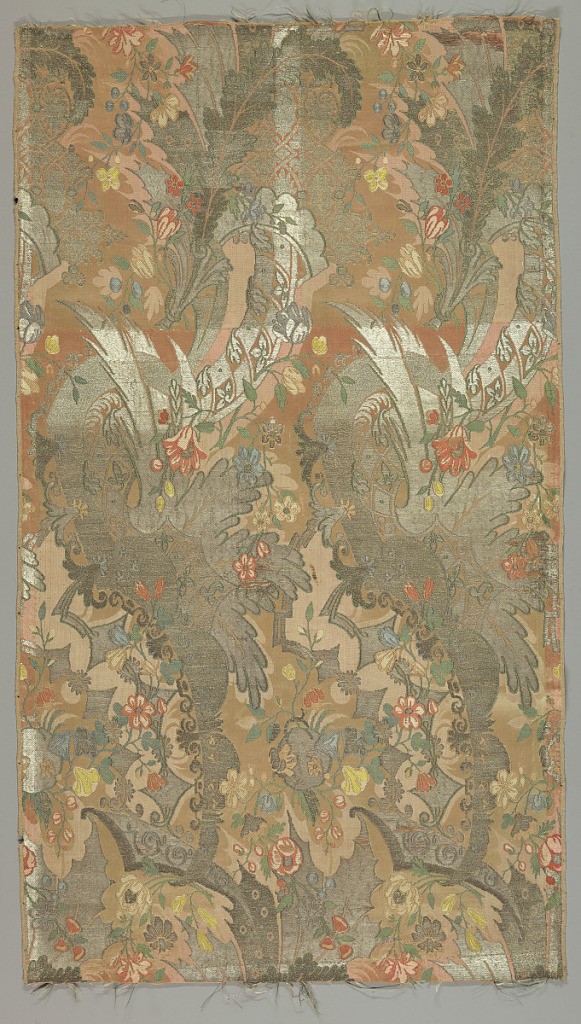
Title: Fragment
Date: late 17th–early 18th century
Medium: silk, metallic thread (frisé and filé) Technique: warp-face of an eight-harness satin patterned by warp-faced ribbed plain weave which is in turn patterned by one extra weft and extra-weft brocade
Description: Fragment of brocaded silk in the 'bizarre' style. Two hooked spirals placed side by side formed by two motifs, one a left curve and the other a right curve, repeated alternately the length of fabric. The major element of one motif is two wing-like leaves elaborated by geometric spirals, floral appendages, etc. in silver. The major element of the second motif is two feather-like leaves elaborated by a lace-like grid in silver. Incorporated within each motif are polychrome floral sprigs and vines which help to fuse the two motifs to form the hooked spiral as do other secondary elements in silver. The above pattern, which is mainly brocaded, stands out and is complementary to the monochrome woven pattern of the background (foundation fabric) in pink. With the exception of the green, which is an extra weft selvage to selvage, the silver and polychrome wefts are brocaded.